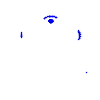
Particle: pion